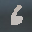
Label: 6